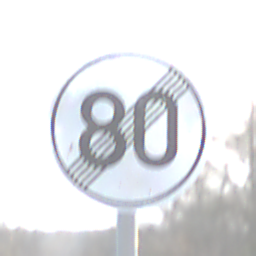
Verkehrszeichen: EndeGeschwindigkeit80
Umgebung: Outdoor, Nature
Tageszeit: MorningAfternoon
Wetter: PartlyCloudy
Licht: Natural
Jahreszeit: NotSpecified
Kontrast: HighContrast